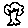
Label: tree